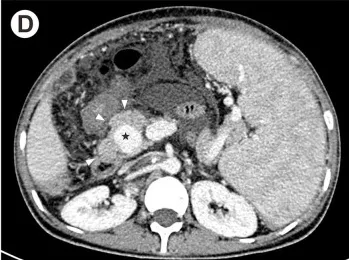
Distal portal venous aneurysm [,. Star] due to lymphadenopathy [, white arrowheads.
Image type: radiology (ct)